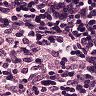
Metastatic tissue present: no